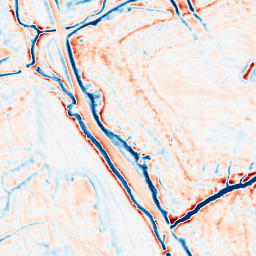
Category: edge_preserving
Decomposition family: bilateral
Decomposition parameters: d: 15
sigma_color: 25
sigma_space: 50
Upsampling method: sinc_hamming
Upsampling parameters: scale: 2
kernel_size: 4
Upsampling scale: 2